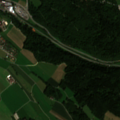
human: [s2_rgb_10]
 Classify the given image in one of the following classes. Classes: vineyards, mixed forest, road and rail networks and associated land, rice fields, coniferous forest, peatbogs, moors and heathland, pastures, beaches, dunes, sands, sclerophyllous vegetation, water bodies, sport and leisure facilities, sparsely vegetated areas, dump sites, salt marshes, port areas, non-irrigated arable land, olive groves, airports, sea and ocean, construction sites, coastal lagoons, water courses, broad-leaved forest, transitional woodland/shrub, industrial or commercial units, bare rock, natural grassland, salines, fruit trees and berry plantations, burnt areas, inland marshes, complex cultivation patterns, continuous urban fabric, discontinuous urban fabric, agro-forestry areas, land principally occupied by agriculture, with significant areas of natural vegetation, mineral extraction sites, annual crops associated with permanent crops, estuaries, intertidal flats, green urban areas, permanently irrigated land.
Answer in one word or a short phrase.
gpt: discontinuous urban fabric, non-irrigated arable land, mixed forest, transitional woodland/shrub